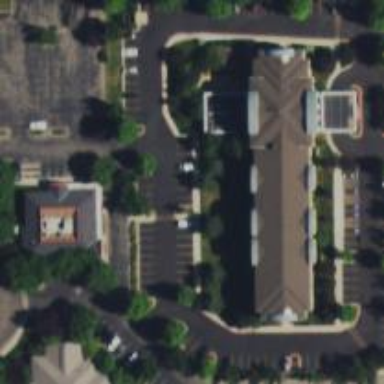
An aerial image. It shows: Commercial building serving as motel for tourists.